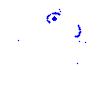
Particle: proton